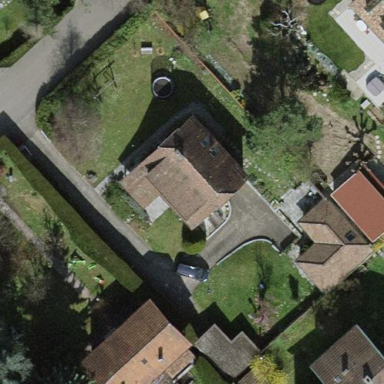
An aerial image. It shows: Garden surrounded by fence.